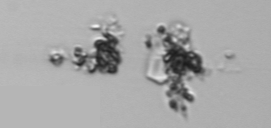
Label: Thalassiosira_TAG_external_detritus